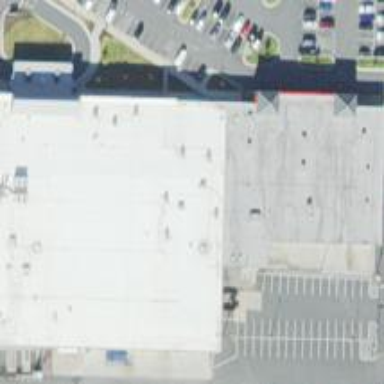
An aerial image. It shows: Building used as fitness center.